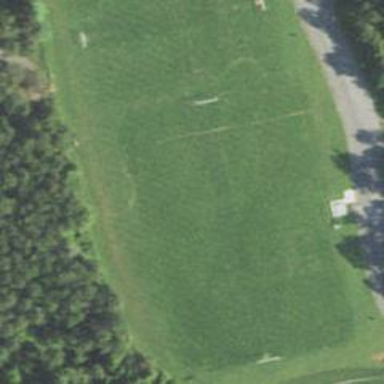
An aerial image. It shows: Soccer pitch for leisureland activities.